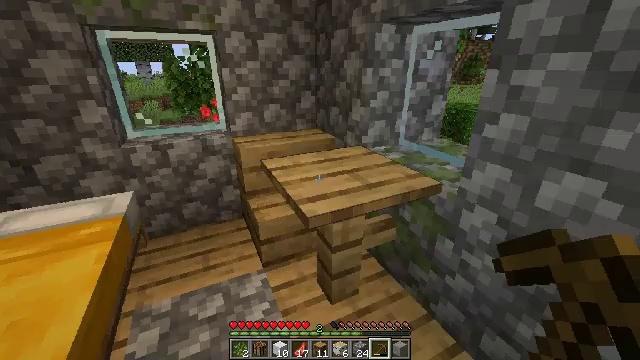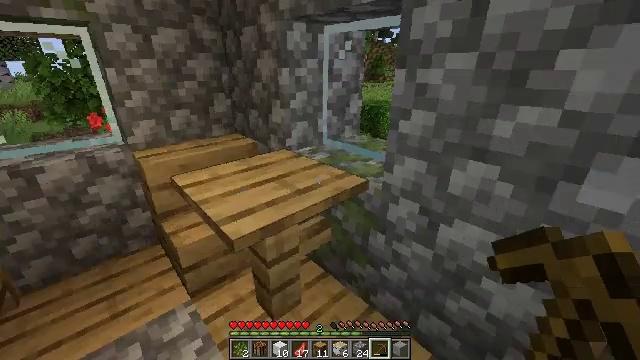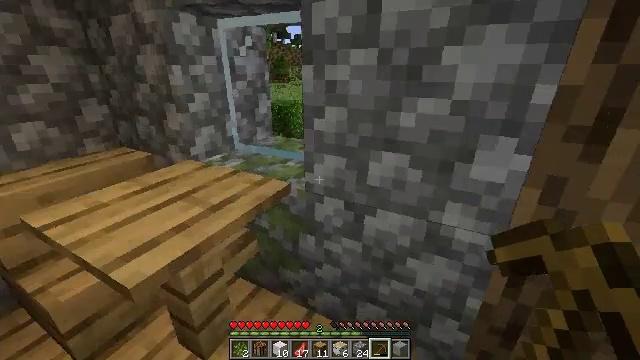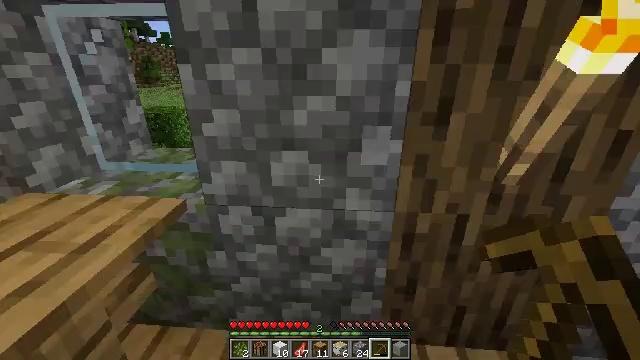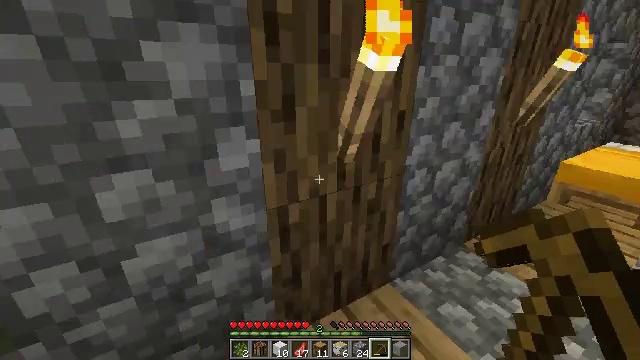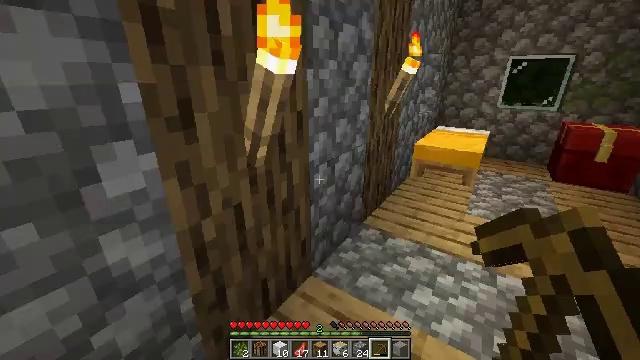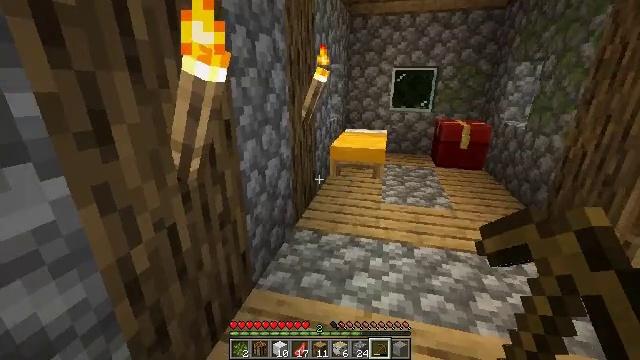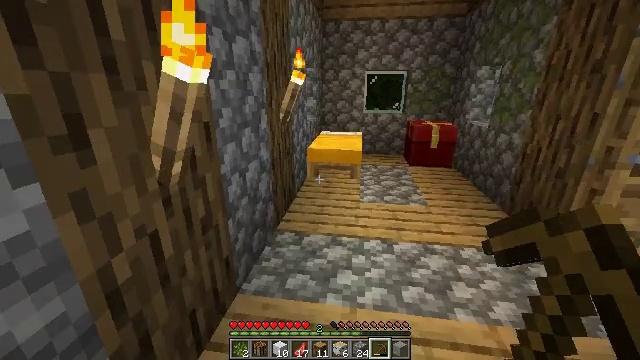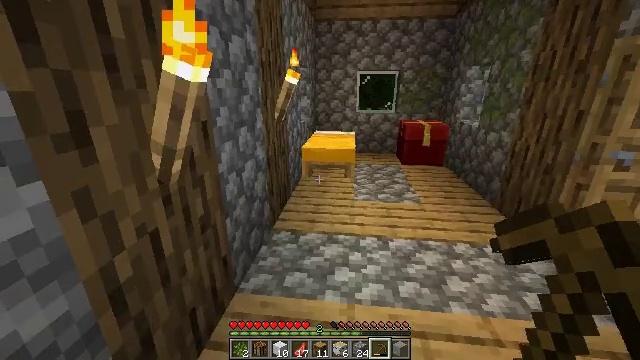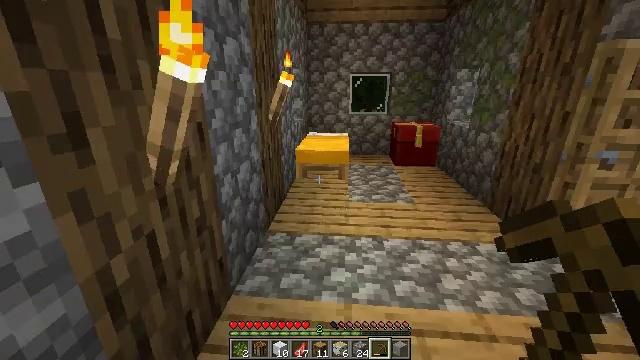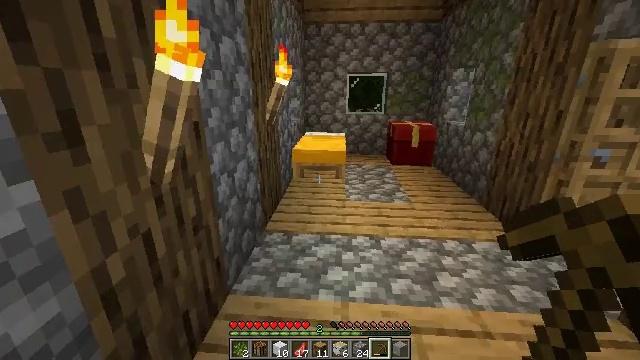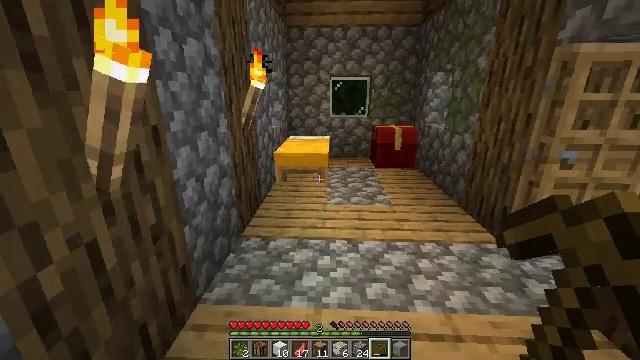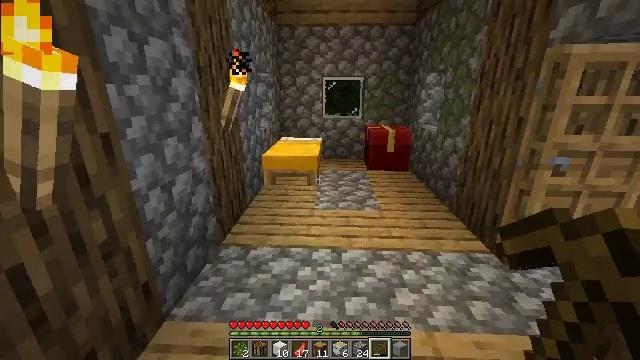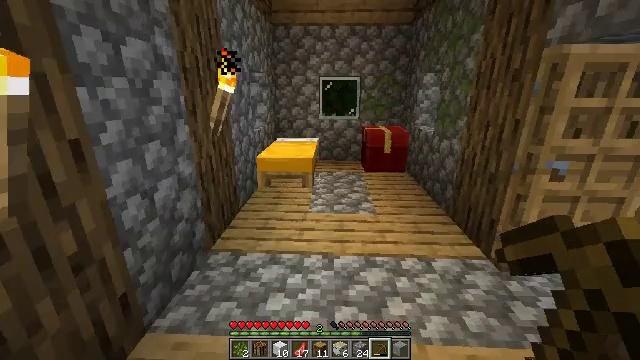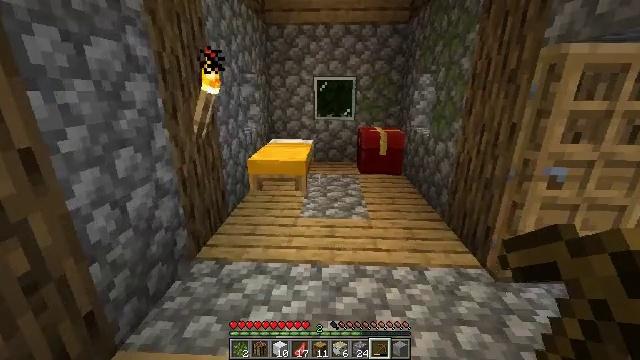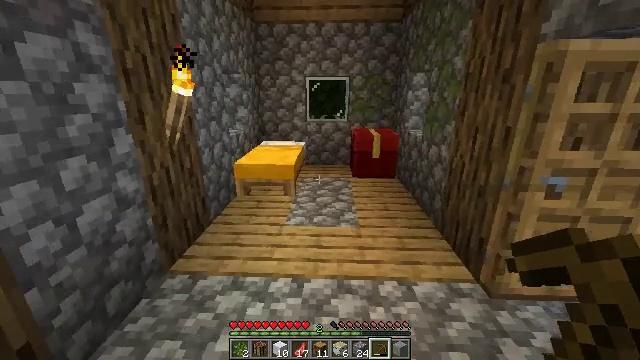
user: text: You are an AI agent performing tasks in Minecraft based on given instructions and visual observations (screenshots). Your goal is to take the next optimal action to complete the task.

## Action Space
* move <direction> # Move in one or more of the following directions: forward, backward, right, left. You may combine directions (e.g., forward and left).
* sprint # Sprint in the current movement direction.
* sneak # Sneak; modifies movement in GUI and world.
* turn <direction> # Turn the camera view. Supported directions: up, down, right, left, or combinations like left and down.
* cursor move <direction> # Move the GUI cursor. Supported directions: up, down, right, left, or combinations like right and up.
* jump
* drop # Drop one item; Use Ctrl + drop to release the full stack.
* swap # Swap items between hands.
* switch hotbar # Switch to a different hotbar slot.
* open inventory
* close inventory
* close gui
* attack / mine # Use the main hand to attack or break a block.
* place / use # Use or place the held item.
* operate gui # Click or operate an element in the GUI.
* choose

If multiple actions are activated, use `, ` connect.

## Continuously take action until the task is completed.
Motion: motion action
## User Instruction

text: Gather the yellow bed by attacking it.
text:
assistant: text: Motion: turn right
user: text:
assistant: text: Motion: turn right
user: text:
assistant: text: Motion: turn right
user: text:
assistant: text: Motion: move left, turn right
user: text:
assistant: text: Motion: move left, turn right
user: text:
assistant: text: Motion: turn right and up
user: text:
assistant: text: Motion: turn right
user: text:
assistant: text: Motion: turn right
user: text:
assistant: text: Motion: turn right
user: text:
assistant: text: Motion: move right
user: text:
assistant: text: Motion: move forward and move right, turn right
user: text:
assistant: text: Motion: move forward and move right
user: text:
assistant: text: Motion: move forward and move right
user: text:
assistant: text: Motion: move forward and move right
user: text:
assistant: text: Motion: move forward and move right
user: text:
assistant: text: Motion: move forward
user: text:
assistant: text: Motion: move forward
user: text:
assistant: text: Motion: move forward
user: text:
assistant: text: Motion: move forward
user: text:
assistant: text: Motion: move forward, turn right
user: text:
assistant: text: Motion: move forward, turn right
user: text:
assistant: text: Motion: move forward
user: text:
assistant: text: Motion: move forward
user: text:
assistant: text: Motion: move forward
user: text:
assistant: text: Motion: move forward, turn left and down
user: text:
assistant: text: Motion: move forward, turn left and down
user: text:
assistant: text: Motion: move forward and move left, turn left and down
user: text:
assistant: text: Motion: move forward and move left, turn down
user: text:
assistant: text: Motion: move forward, turn down
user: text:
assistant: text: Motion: turn right and down, use / place